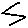
Label: zigzag